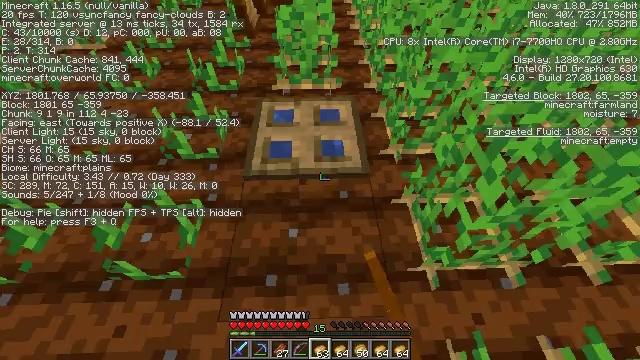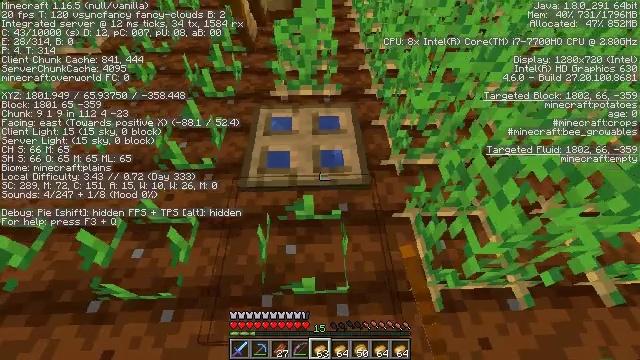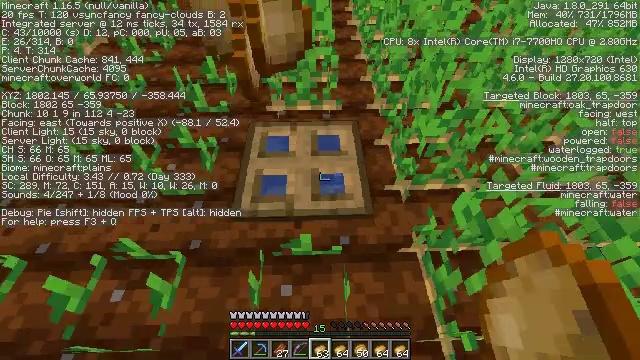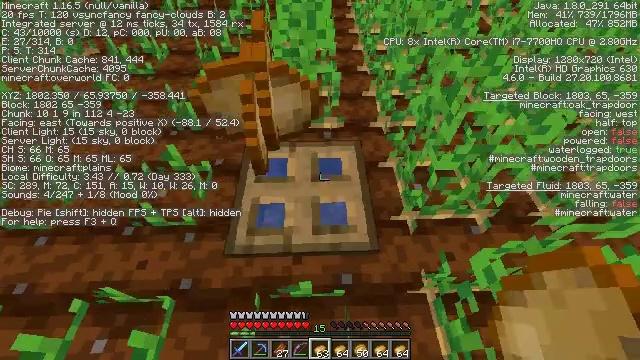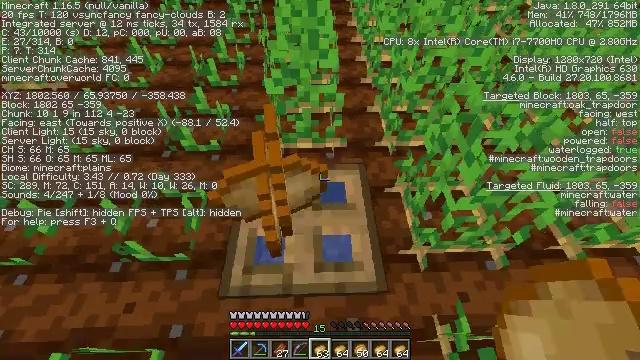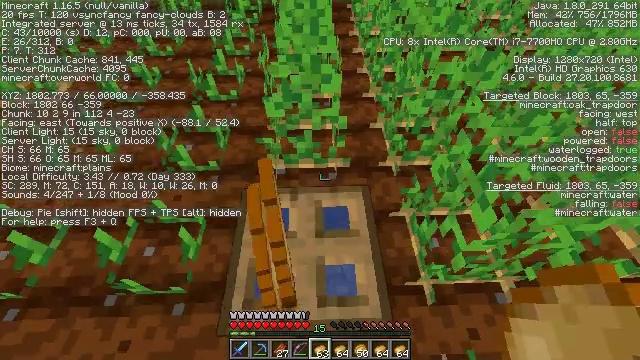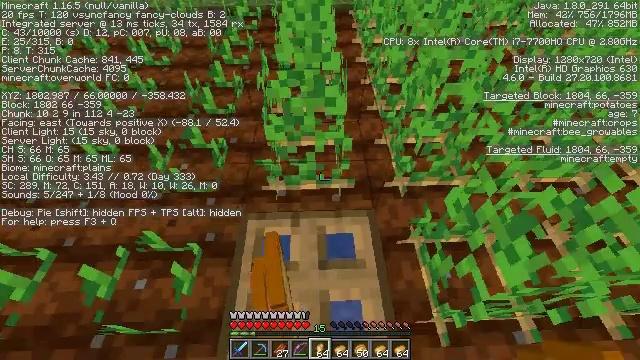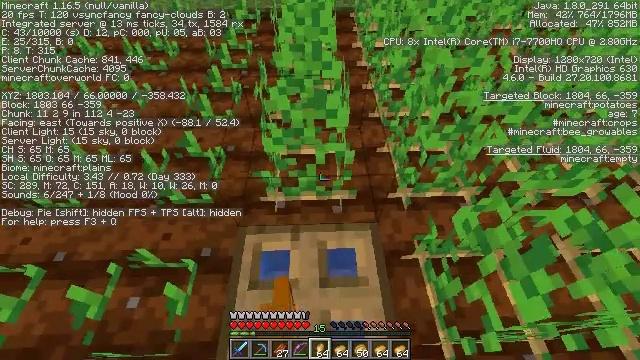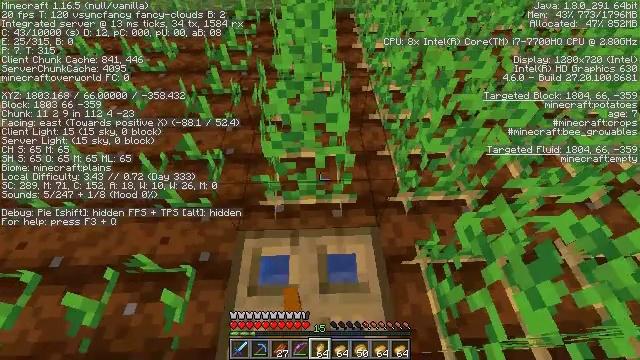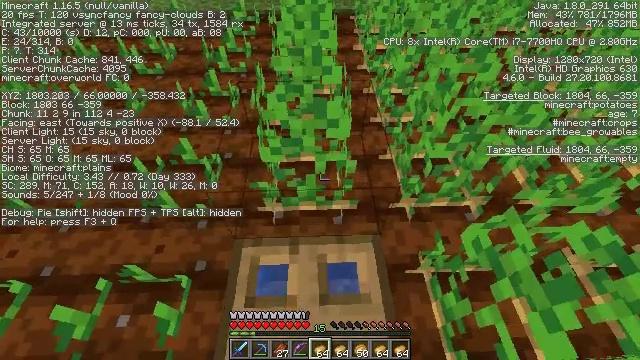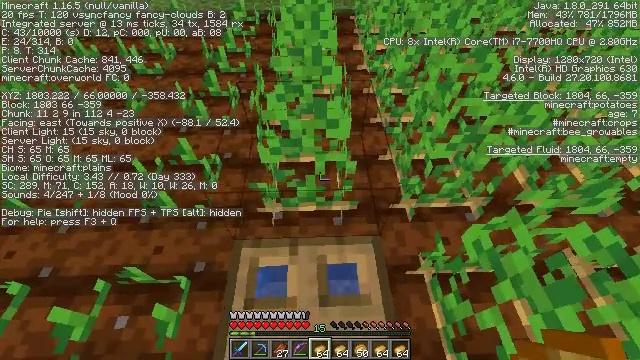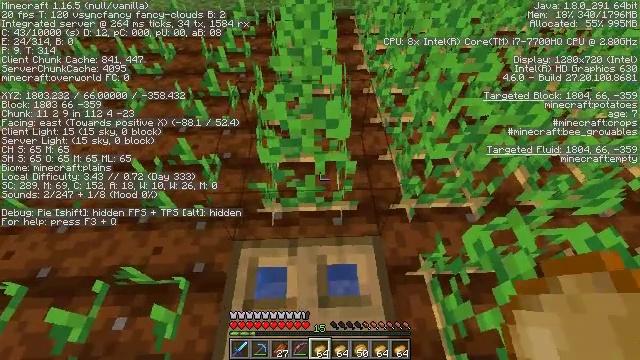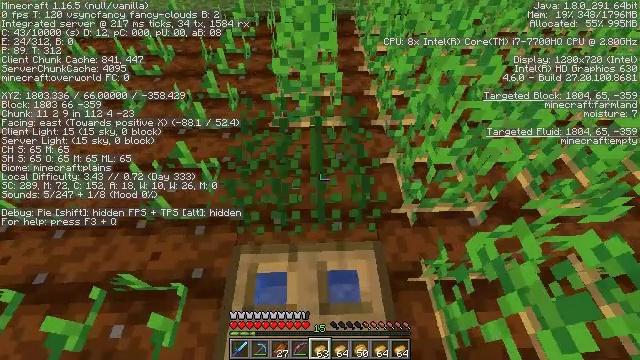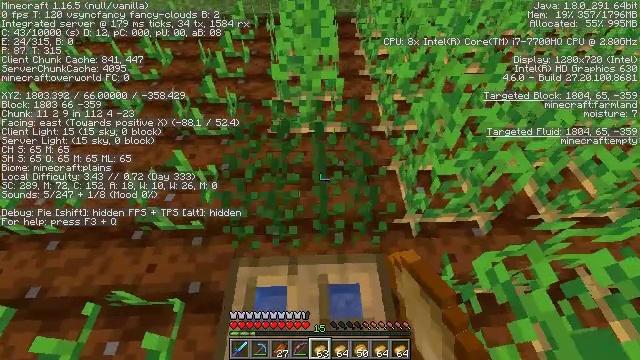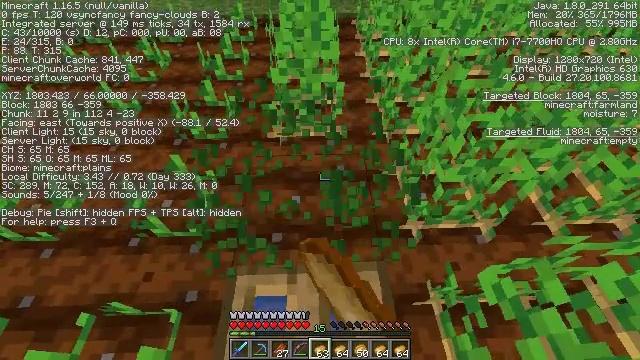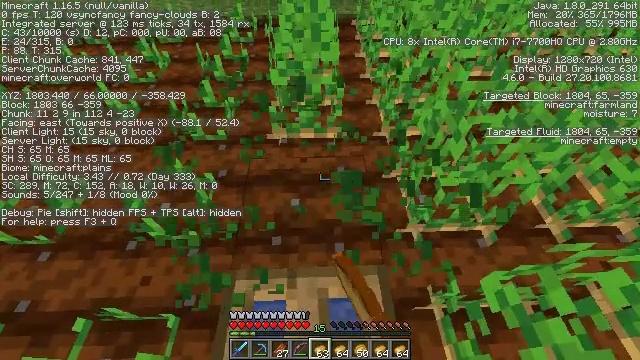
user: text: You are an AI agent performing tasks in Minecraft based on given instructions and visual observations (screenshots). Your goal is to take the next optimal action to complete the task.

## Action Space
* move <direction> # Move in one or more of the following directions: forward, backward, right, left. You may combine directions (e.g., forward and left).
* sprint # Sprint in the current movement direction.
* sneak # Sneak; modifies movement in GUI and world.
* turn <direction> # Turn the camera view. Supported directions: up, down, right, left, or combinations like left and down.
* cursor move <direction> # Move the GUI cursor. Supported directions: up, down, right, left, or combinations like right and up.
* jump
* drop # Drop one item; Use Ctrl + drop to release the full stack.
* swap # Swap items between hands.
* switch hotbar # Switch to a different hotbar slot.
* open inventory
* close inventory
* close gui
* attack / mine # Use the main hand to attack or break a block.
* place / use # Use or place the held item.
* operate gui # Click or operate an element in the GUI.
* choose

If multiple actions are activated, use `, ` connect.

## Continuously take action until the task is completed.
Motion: motion action
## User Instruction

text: Dig up potatoes from the soil.
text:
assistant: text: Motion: move forward
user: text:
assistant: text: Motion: move forward
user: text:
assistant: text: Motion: move forward
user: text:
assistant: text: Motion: move forward
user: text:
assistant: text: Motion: move forward
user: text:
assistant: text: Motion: move forward
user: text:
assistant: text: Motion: no_op
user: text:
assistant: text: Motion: no_op
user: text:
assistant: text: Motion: no_op
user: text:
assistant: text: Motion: no_op
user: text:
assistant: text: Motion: no_op
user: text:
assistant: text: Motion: move forward, attack / mine and use / place
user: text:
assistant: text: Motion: no_op
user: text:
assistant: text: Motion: no_op
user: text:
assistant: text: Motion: no_op
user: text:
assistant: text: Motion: no_op
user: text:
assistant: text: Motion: no_op